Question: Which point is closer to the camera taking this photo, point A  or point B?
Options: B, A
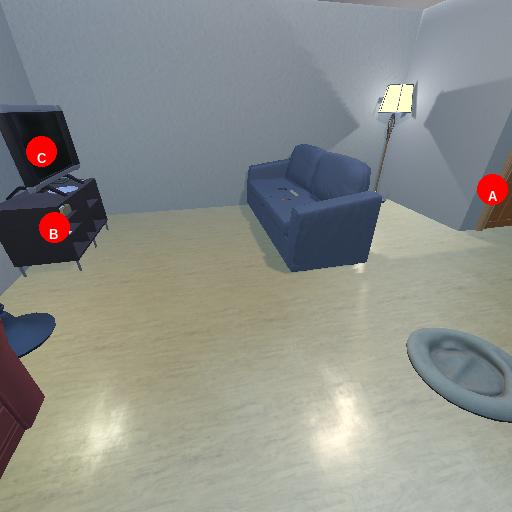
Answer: B